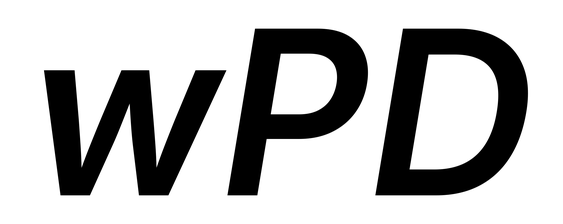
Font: Inter-Italic_SemiBold_Italic